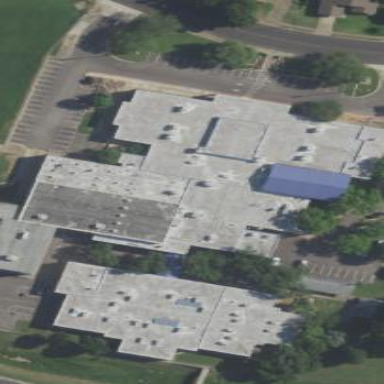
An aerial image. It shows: Building.